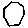
Label: hexagon